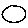
Label: circle